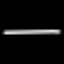
Label: line